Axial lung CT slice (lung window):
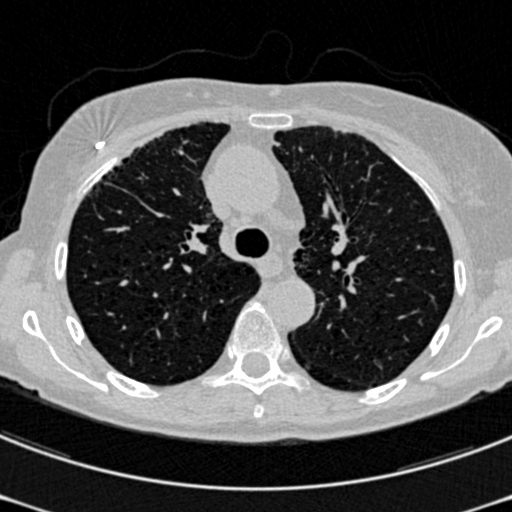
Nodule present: yes
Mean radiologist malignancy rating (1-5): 2.5